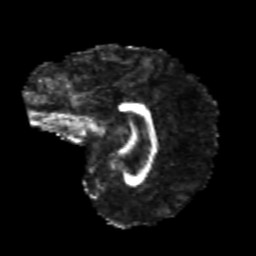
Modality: FA
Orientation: sagittal
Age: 25
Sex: male
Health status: healthy
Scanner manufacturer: philips
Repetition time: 7.386 s
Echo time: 0.08599 s